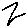
Label: zigzag